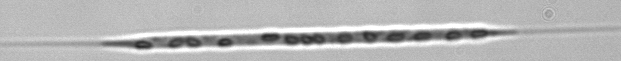
Label: Rhizosolenia